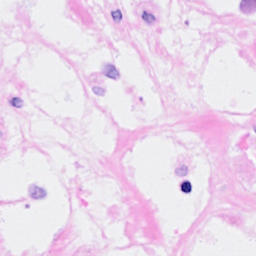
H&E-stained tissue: Breast